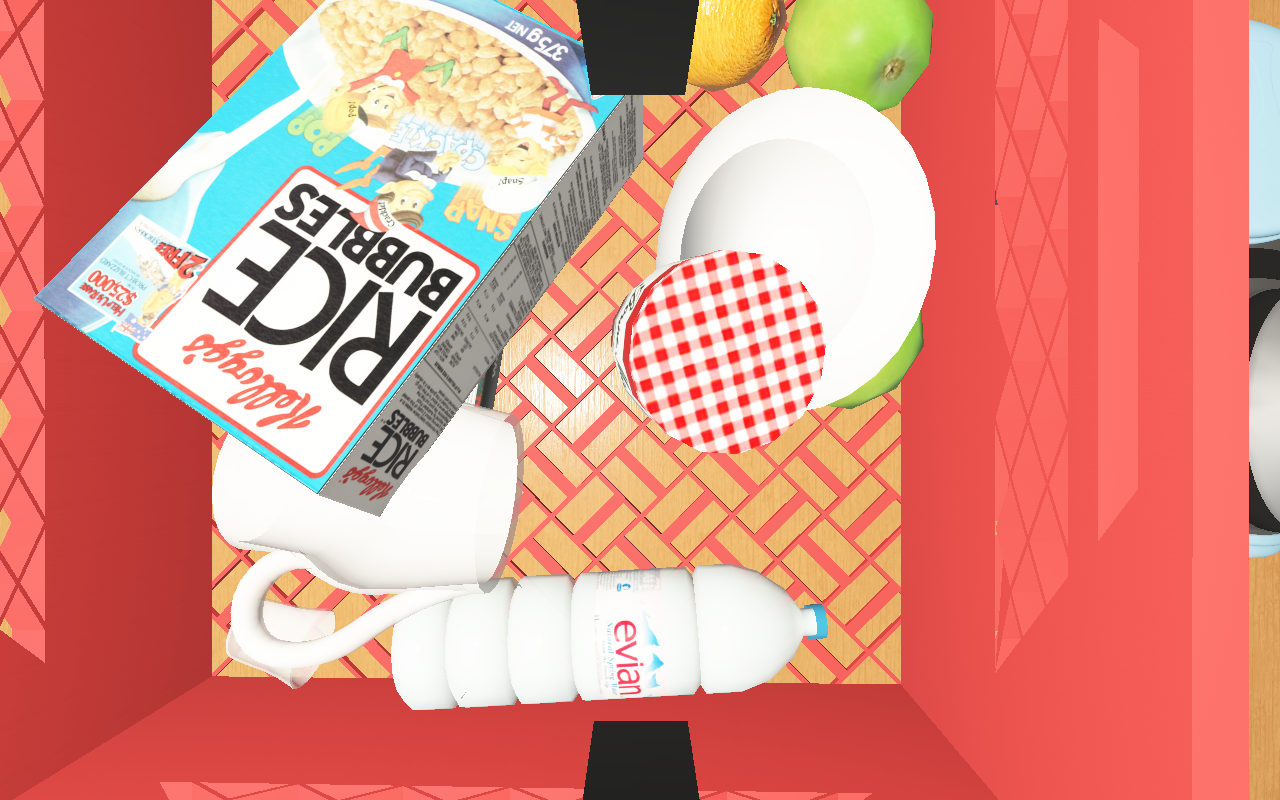
Objects in the scene:
carafe
water bottle
apple
apple
orange
orange
spoon
plate
glass
wineglass
jam jar
cereal box
biscuit box